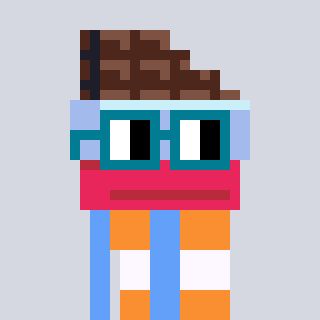
a pixel art character with square dark green glasses, a chocolate-shaped head and a blue-colored body on a cool background